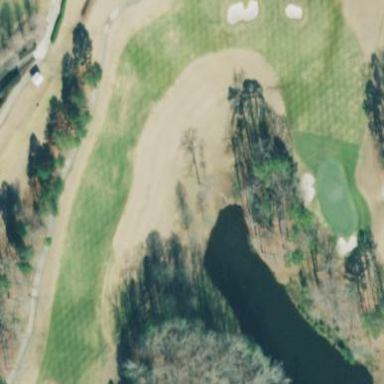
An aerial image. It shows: Scenic golf fairway.